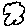
Label: cloud